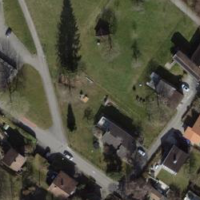
EUNIS habitat code: 54
Species observed at this site:
Lathyrus vernus
Cydonia oblonga